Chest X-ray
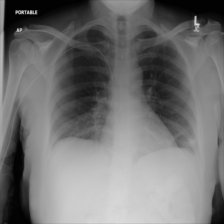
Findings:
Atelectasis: negative
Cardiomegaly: negative
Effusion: negative
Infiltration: negative
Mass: negative
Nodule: negative
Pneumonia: negative
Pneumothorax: negative
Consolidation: negative
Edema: negative
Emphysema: negative
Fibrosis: negative
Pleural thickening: negative
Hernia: negative